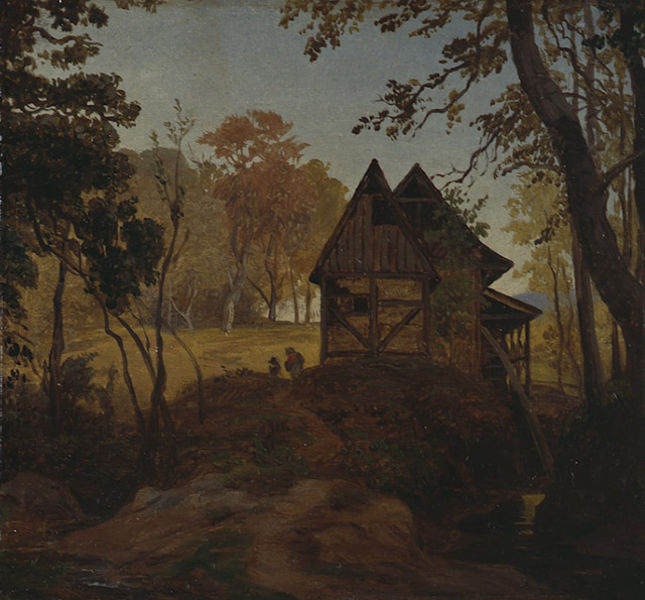
Titel: Wassermühle
Künstler: Johann Wilhelm Schirmer
Standort: Karlsruhe
Institution: Staatliche Kunsthalle Karlsruhe
Schlagwörter: baum, berg, blau, blätter, dunkel, felsen, gemälde, himmel, mann, schatten, wasser, bäume, fluss, gelb, grün, impressionismus, landschaft, menschen, sand, äste, ausschnitt, braun, fenster, grau, hintergrund, holz, licht, orange, dach, gebäude, gras, haus, rot, weg, wiese, malerei, alt, mensch, stein, steine, bild, öl, ast, bach, baumstamm, dämmerung, erde, feld, häuser, hügel, mühle, natur, stamm, busch, büsche, hütte, pfad, dunkelheit, figur, realismus, kind, paar, personen, wald, arbeit, bauern, kinder, müller, lehm, hang, ziegel, farbe, herbst, hof, hütten, figuren, rad, rauschen, romantik, stimmung, grun, scheune, moos, lichtung, leinwand, dachstuhl, ziegelsteine, lanschaft, wanderer, landscahft, fachwerk, fachwerkhaus, erdtöne, dachboden, mühlrad, wasserrad, landchaft, wassermühle, plätschern, warm kalt kontrast, landschaftr, altes haus, haaus, voredergrund, verander, haus mühle wald